The trace is the raw vibration amplitude of a rotating bearing as a function of time. Based on the visible evidence, which condition applies: normal, inner_race, outer_race, ball?
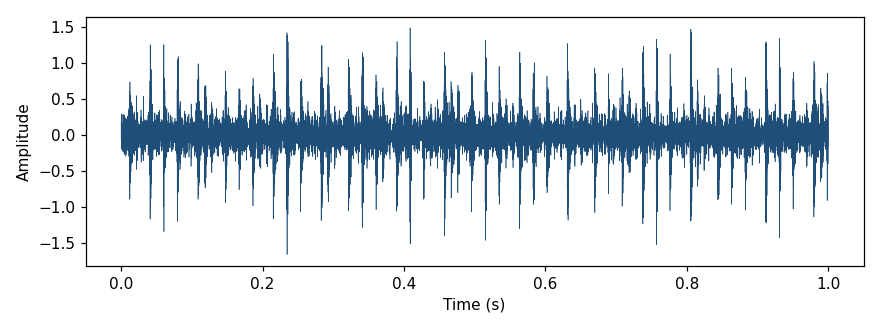
Answer: outer_race